Question: Hello this is a stupid and very simple question

If you have set into the XPages proprierties the flag "use mobile themes for Xpages with prefix" in all XPages that begin with the runtime add theme and CSS/JS resources for mobile..is it correct?
So... I have created two XPages named index.xsp and m_index.xsp
I need to redirect to correct XPages if the device is a Mobile (index.xsp) or Deskop (m_index.xsp).
The only solution that I found is create a startup XPages named for example "redirect.xsp" and in BeforePageLoad event insert the SSJS code that read a User-Agent for redirect 302.
Is the good way or you have another best solution?
Tnx to all
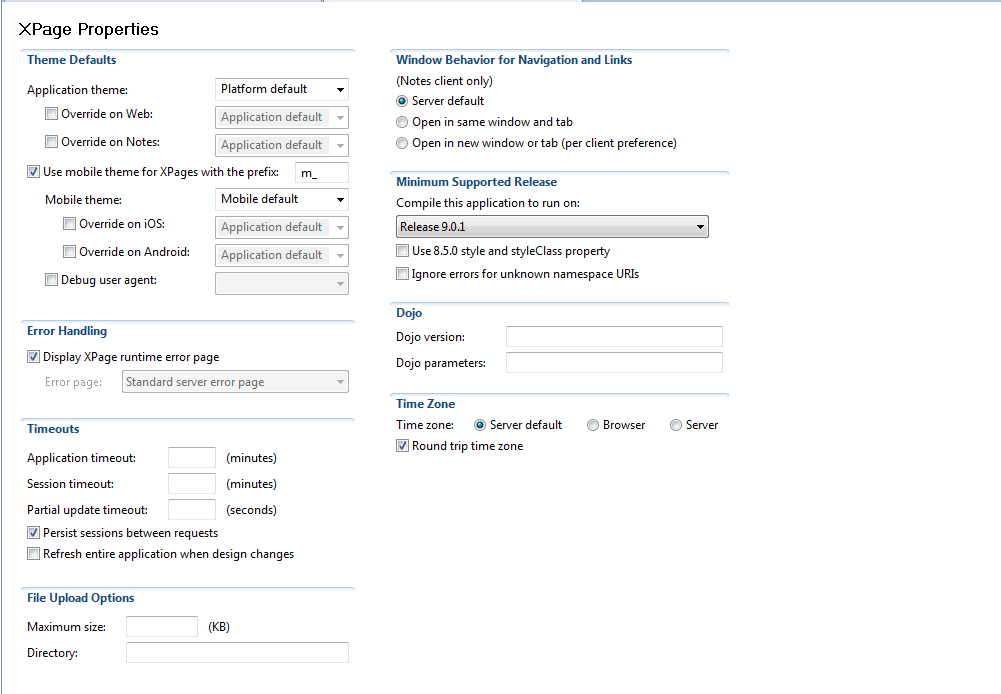
Answer: Domino 9.0.1 provides a Redirect control, e.g.:
'''
<xe:redirect id="redirect1">
<xe:this.rules>
<xe:redirectPhoneRule url="/m_Contacts.xsp"></xe:redirectPhoneRule>
</xe:this.rules>
</xe:redirect>
'''
It also allows you to redirect based on tablet, request header or custom rules. That is the recommended method for redirecting, but will require a 9.0.1 Domino server.